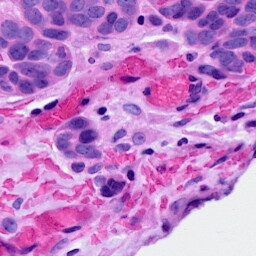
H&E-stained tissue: Ovarian